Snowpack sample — Rabbit Ears Pass, Jackson County, Colorado, USA (12/17/25, 1:08 PM MST)
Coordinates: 40.387, -106.625
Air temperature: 34 °F
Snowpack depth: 46 cm
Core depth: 10 cm
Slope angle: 6°, slope face: 165°
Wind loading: medium
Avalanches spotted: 0
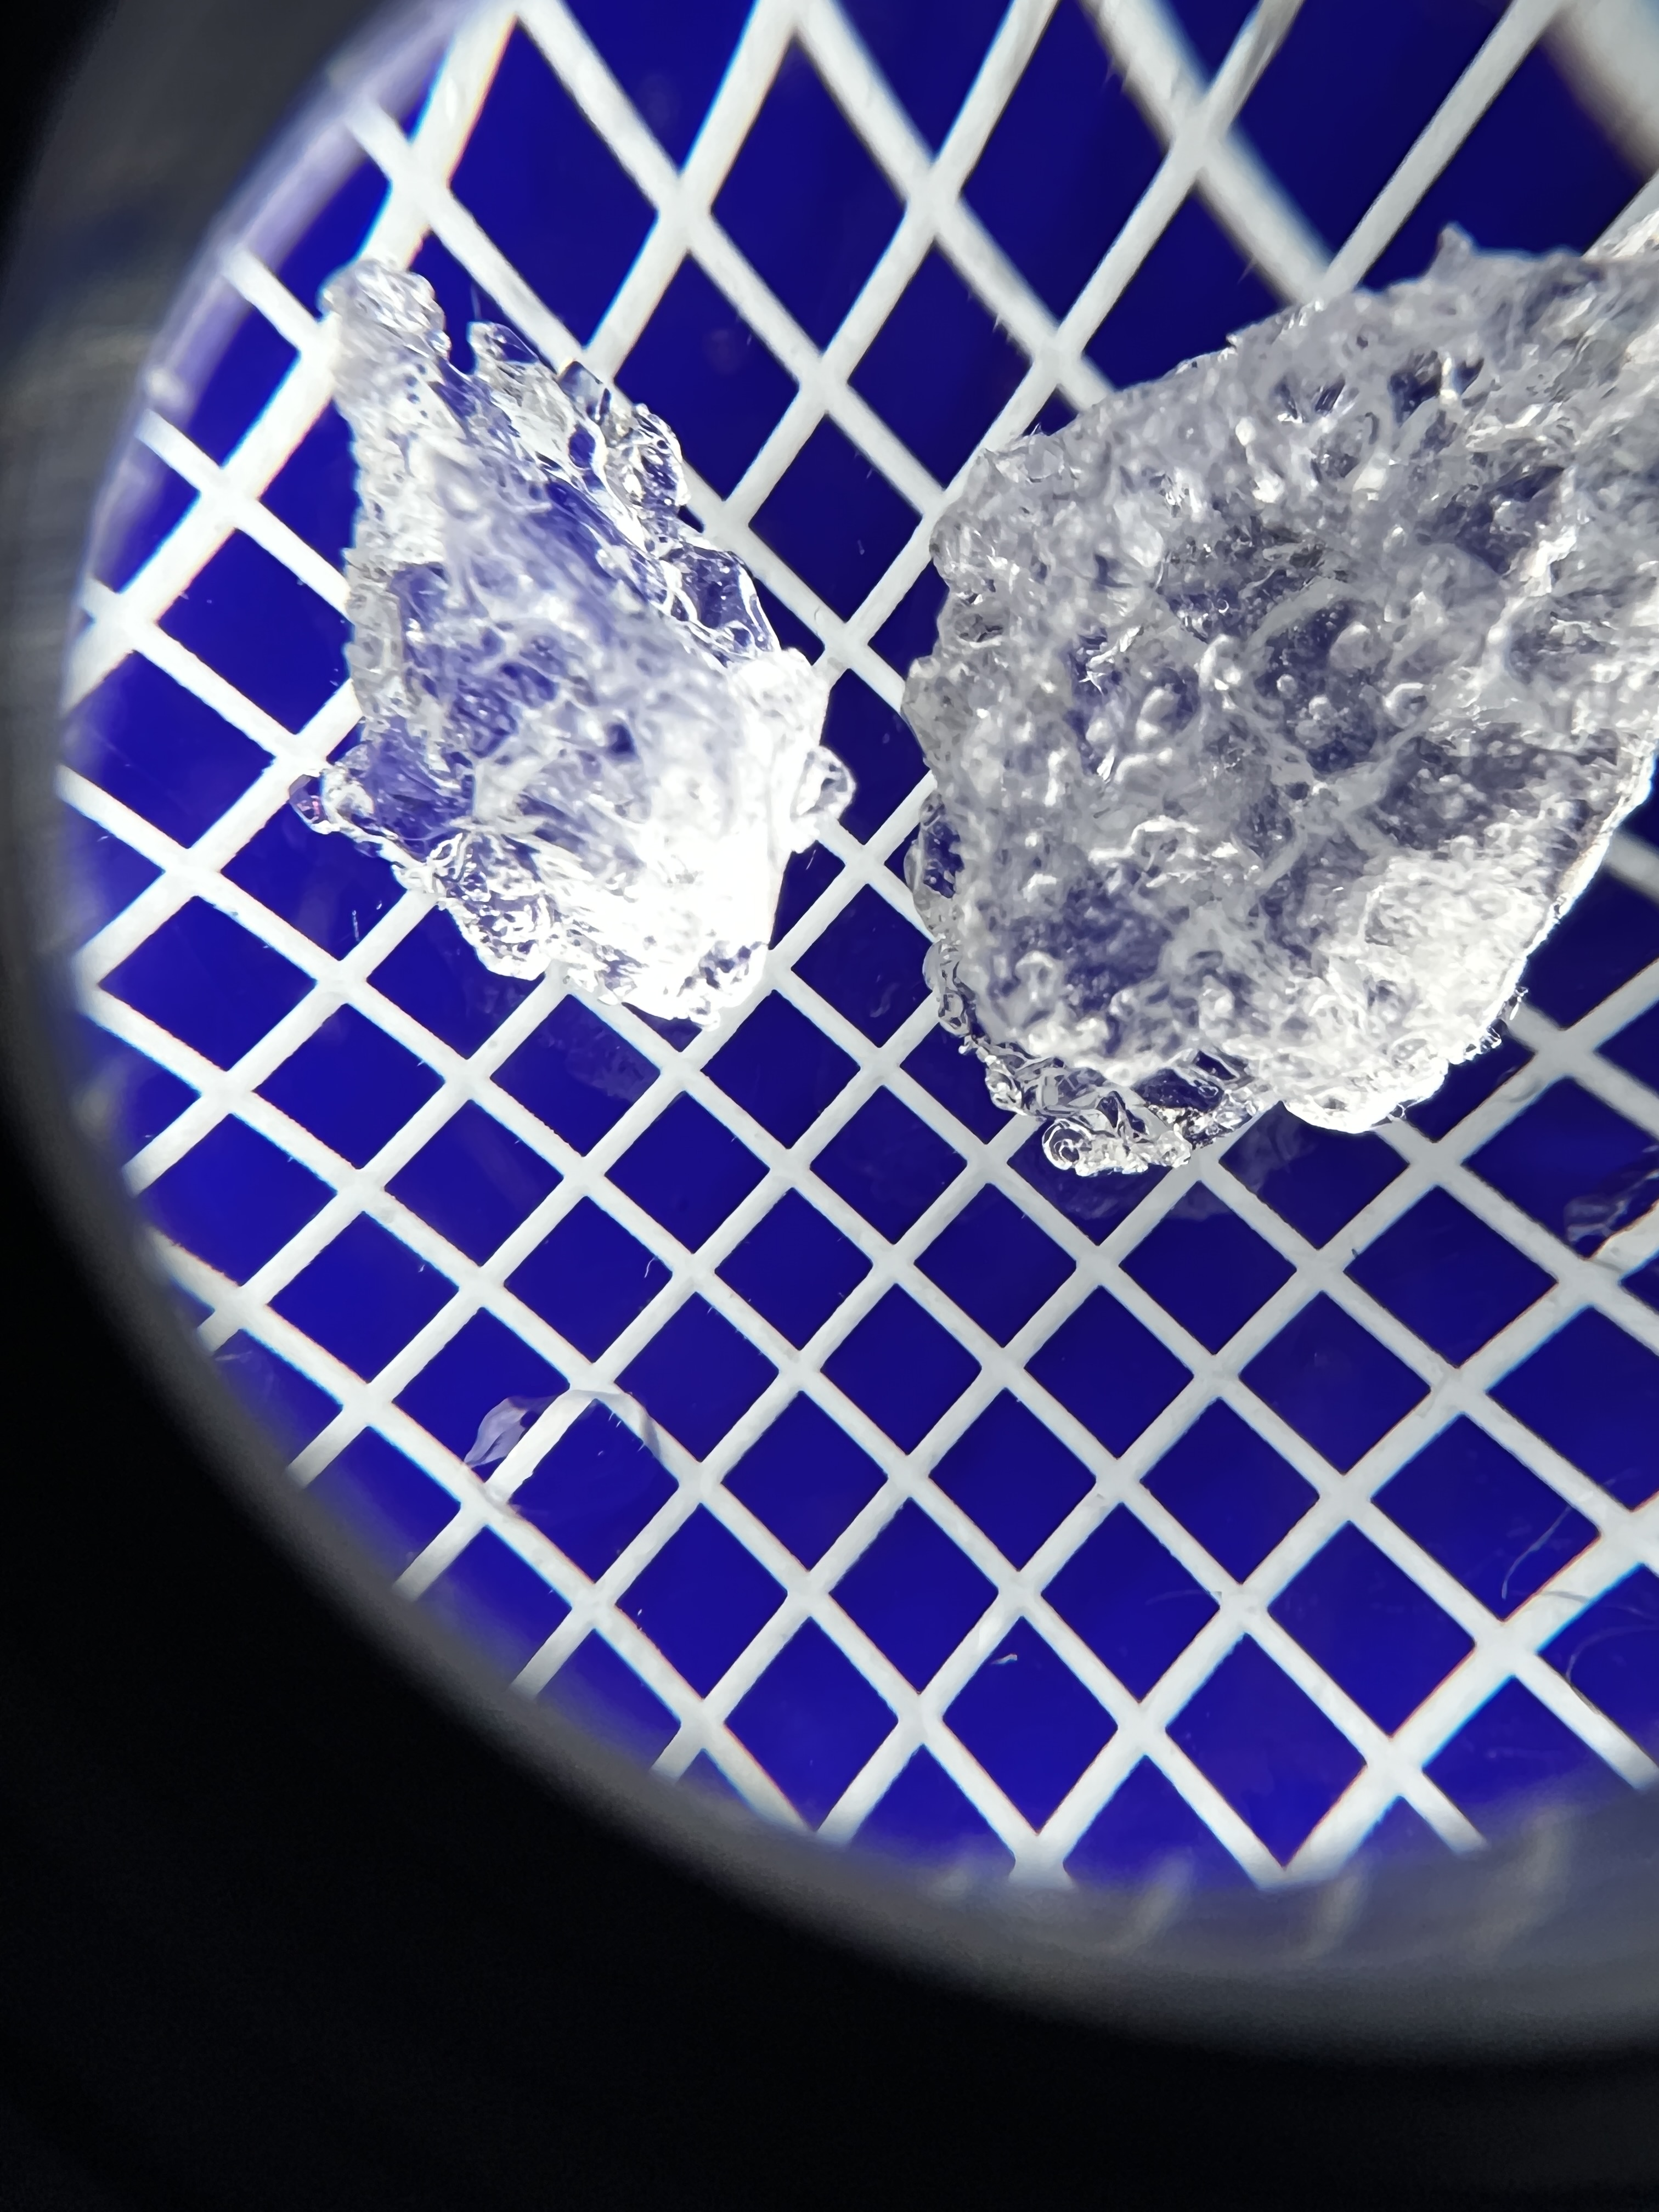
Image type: magnified_profile
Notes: No avalanches spotted nearby, although collected in a meadowy area with minimal risk on this face of the pass.